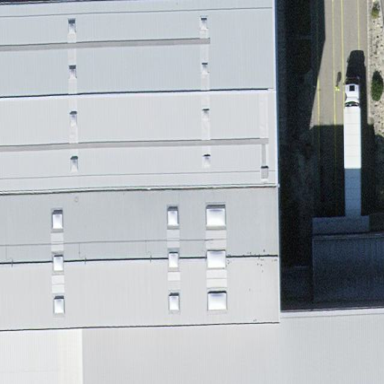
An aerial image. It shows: Industrial building.